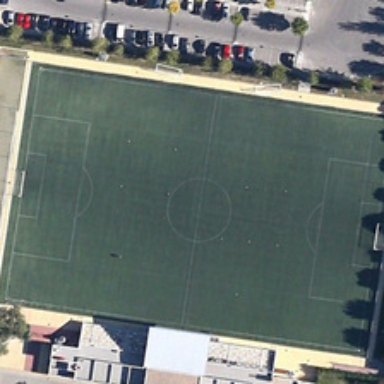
Some green trees and a parking lot are near a football field .